Question: I am trying to over lap a div on another div by using css, while background should become blur, like modal pop up show.
But the background of modal pop is still getting displayed through the modal pop up.

As u can see background is visible through the modal pop up!!
I have setted z-index of pop up more than the background
CSS:
'''
.MoreDetails
{
background-color: #000;
z-index: -1;
width: 100%;
height: 100%;
top: 0px;
left: 0px;
position: fixed;
display: block;
opacity: 0.7;
z-index: 100;
text-align: center;
}
.tblView
{
position: fixed;
top: 10%;
left: 30%;
z-index:1;
opacity: 2.0;
}
'''
My design:
'''
<div id="MoreDetails" class="MoreDetails" >
<div id="tableDetails" class="tblView">
</div>
</div>
'''
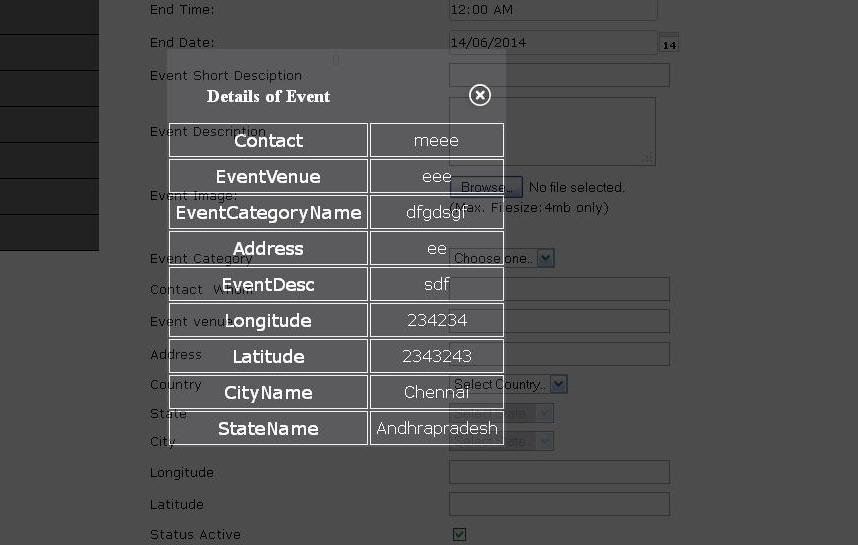
Answer: Child element cannot be stacked below parent element, even by using 'z-index'.
Use 'z-index' for maintaining stack level of absolute positioned elements that are siblings.
<URL>
## HTML
'''
<div class="wrapper">
<div id="MoreDetails" class="MoreDetails" >
<div id="tableDetails" class="tblView">
</div>
</div>
<div id="tableDetails2" class="tblView2">
</div>
</div>
'''
## CSS
'''
.MoreDetails
{
/*background-color: #000;*/
background-color: rgba(0,0,0,0.8);
z-index: -1;
width: 100%;
height: 100%;
top: 0px;
left: 0px;
position: fixed;
display: block;
/*opacity: 0.7;*/
z-index: 100;
text-align: center;
}
.tblView
{
position: fixed;
top: 10%;
left: 30%;
z-index:1;
opacity: 1;
background-color: red;
height: 100px;
width: 100px;
}
.tblView2
{
position: fixed;
margin:auto;top:0;bottom:0;left:0;right:0;
z-index: 101;
opacity: 1;
background-color: red;
height: 100px;
width: 100px;
}
'''